Question: I have data about response time at web site according users that hit at the same time.
For example:
10 users hit the same time have (average) response time 300ms
20 users -> 450ms etc
I import the data in R and I make the plot from 2 columns data (users, response time).
Also I use the function 'loess' to draw a line about those points, at the plot.
Here's the code that I have wrote:
'''
users <- seq(5,250, by=5)
responseTime <- c(179.5,234.0,258.5,382.5,486.0,679.0,594.0,703.5,998.0,758.0,797.0,812.0,804.5,890.5,1148.5,1182.5,1298.0,1422.0,1413.5,1209.5,1488.0,1632.0,1715.0,1632.5,2046.5,1860.5,2910.0,2836.0,2851.5,3781.0,2725.0,3036.0,2862.0,3266.0,3175.0,3599.0,3563.0,3375.0,3110.0,2958.0,3407.0,3035.5,3040.0,3378.0,3493.0,3455.5,3268.0,3635.0,3453.0,3851.5)
data1 <- data.frame(users,responseTime)
data1
plot(data1, xlab="Users", ylab="Response Time (ms)")
lines(data1)
loess_fit <- loess(responseTime ~ users, data1)
lines(data1$users, predict(loess_fit), col = "green")
'''
Here's my plot's image:

My questions are:
1. How to draw my nonlinear function at the same plot to compare it with the other lines? example: response_time (f(x)) = 30*users^2.
2. Also how to make predictions for the line of function loess and for my function and show them to the plot, example: if I have data until 250 users, make prediction until 500 users
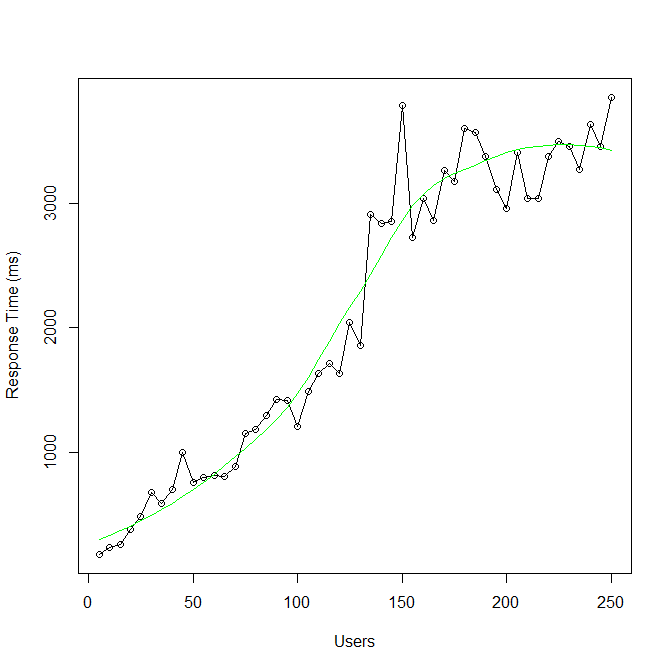
Answer: If you know the equation of the line that you want to draw, then just define a variable for your prediction:
'''
predictedResponseTime <- 30 * users ^ 2
lines(users, predictedResponseTime)
'''
If the problem is that you want to fit a line, then you need to call a modelling function.
Since 'loess' is a non-parametric model, is isn't appropriate to use it to make predictions outside of the range of your data.
In this case, a simple (ordinary least squares) linear regression using 'lm' provides a reasonable fit.
'''
model <- lm(responseTime ~ users)
prediction <- data.frame(users = 1:500)
prediction$responseTime <- predict(model, prediction)
with(prediction, lines(users, responseTime))
'''